Question: I use the following dataset (downloadable <URL> trying to plot several graphs in one ggplot. I know that there are plenty of explanations out there, but still I do not seem to get the job done because I am confused about where to put the commands for ggplot to understand what I want.
I addition, I know that there a two ways raw data could be present: either in wide or long format. When I keep the data in I have to write a lot in order to get the job done (see code and graph below), but when I convert it to the , ggplot complains about missing values (see code and error message down below).
This is my minimal code example:
'''
library(ggplot2) # for professional graphs
library(reshape2) # to convert data to long format
WDI_GDP_annual <- WDI[which(WDI$Series.Name=='GDP growth (annual %)'),] # extract data I need from dataset
WDI_GDP_annual_short <- WDI_GDP_annual[c(-1,-2,-4)] # wide format
test_data_long <- melt(WDI_GDP_annual_short, id = "Time") # long format
# (only successful) graph with wide format data
ggplot(WDI_GDP_annual_short, aes(x = Time)) +
geom_line(aes(y = Brazil..BRA., colour = "Brazil..BRA.", group=1)) +
geom_line(aes(y = China..CHN., colour = "China..CHN.", group=1)) +
theme(legend.title = element_blank())
# several graphs possibilities to plot data in long format and to have to write less (but all complain)
ggplot(data=test_data_long, aes(x = time, y = value, colour = variable)) +
geom_line() +
theme(legend.title = element_blank())
ggplot(data=test_data_long, aes(x = time, y = value, color = factor(variable))) +
geom_line() +
theme(legend.title = element_blank())
ggplot(test_data_long, aes(x = time, y = value, colour = variable, group = variable)) +
geom_line()
'''
This is the (only) successful plot I got so far, but I do not want to need to write so much (since I want to have 6 more graphs in this ggplot):

I know that to use he long format would mean a more elegant way how to plot the multiplot but I what ever command I use (see above) I always get the following complain:
> Error: Aesthetics must either be length one, or the same length as the
dataProblems:time
Does somebody know the answer to my question?
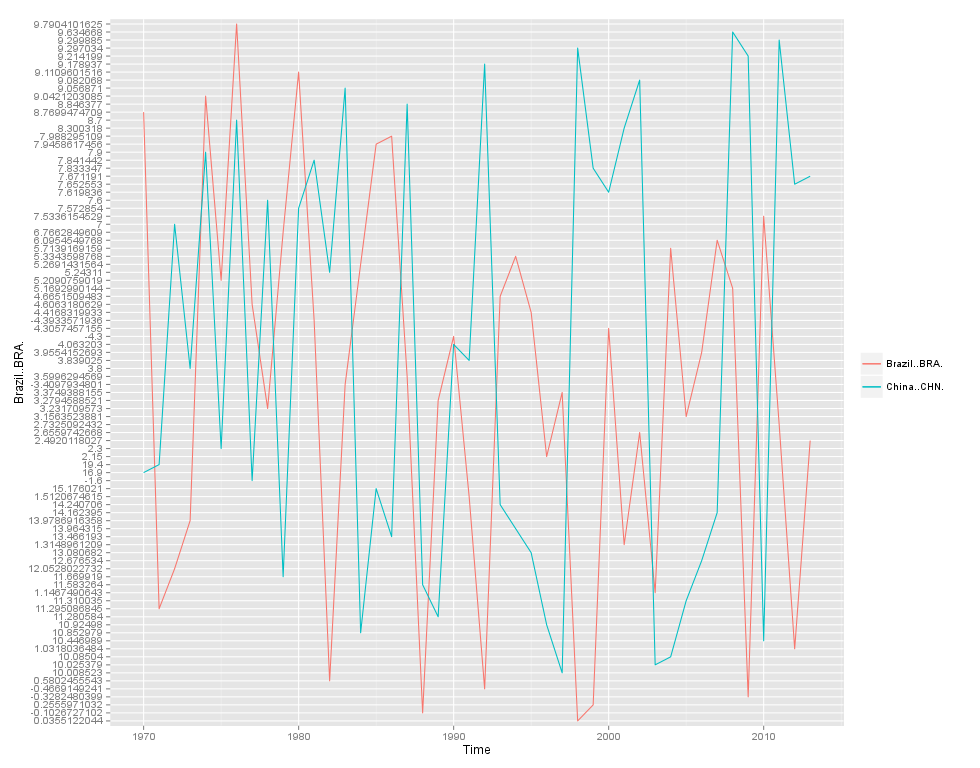
Answer: To start with: your data have strings ".." in your supposedly numerical columns, which will convert the entire columns to 'class' 'character' (or 'factor', depending on your 'stringsAsFactors' settings).
If you wish to treat ".." as 'NA', add 'na.strings = ".."' to your 'read.xxx' call. This will ensure that the columns are treated as 'numeric'. 'str' should be your friend after you have read any data set.
'''
library(reshape2)
library(ggplot2)
df <- read.csv(file = "https://dl.dropboxusercontent.com/u/109495328/WDI_Data.csv",
na.strings = "..")
str(df)
# compare with
# df <- read.csv(file = "https://dl.dropboxusercontent.com/u/109495328/WDI_Data.csv")
# str(df)
# melt relevant part of the data
df2 <- melt(subset(df,
subset = Series.Name == "GDP growth (annual %)",
select = -c(Time.Code, Series.Code)),
id.vars = c("Series.Name", "Time"))
ggplot(df2, aes(x = Time, y = value, colour = variable, group = variable)) +
geom_line()
'''